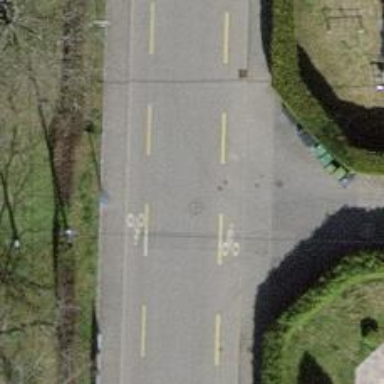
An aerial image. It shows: Residential road with designated cycle lane.